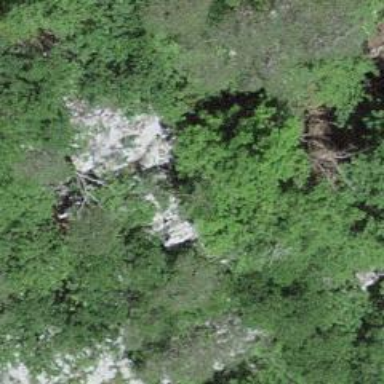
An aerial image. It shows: Natural cliff.